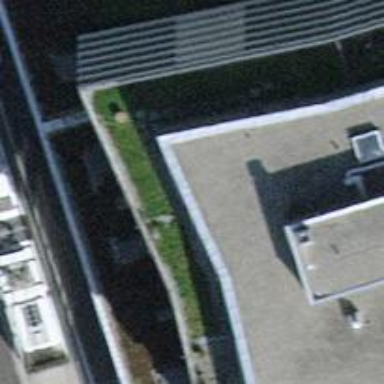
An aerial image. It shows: View of roof of building.